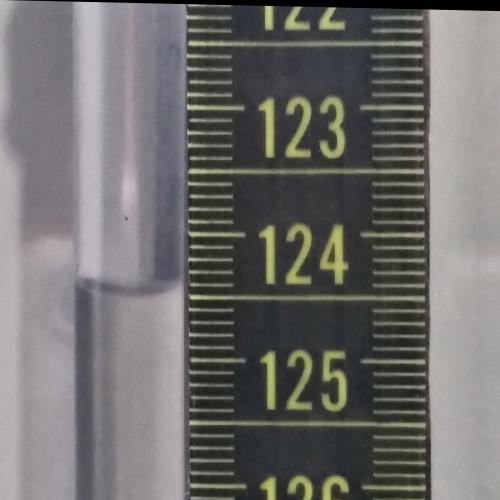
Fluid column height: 124.4 cm